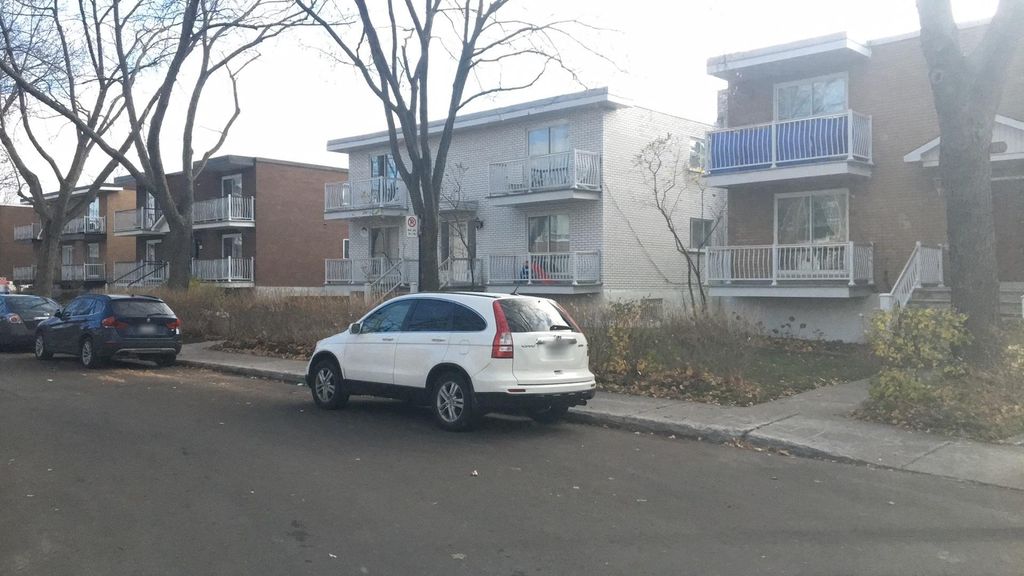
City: montreal